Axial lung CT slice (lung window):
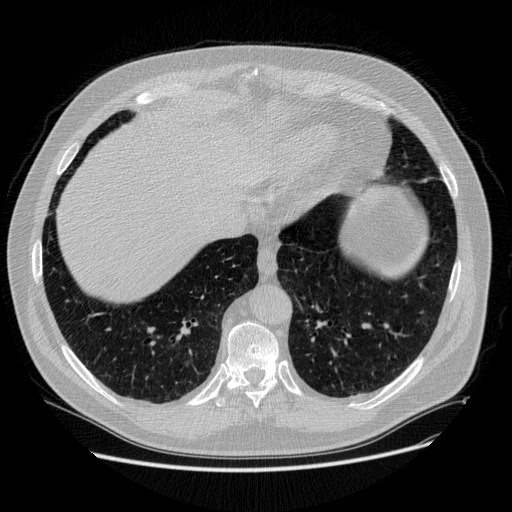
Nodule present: no